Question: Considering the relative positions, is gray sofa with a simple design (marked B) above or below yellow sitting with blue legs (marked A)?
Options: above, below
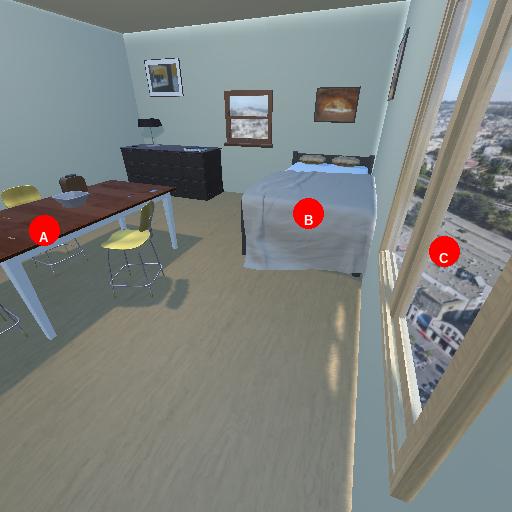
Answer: above